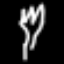
Label: fork